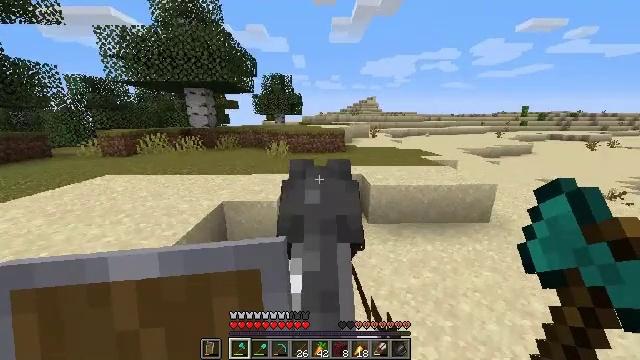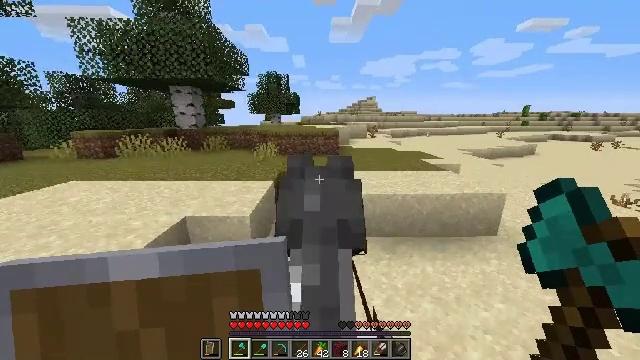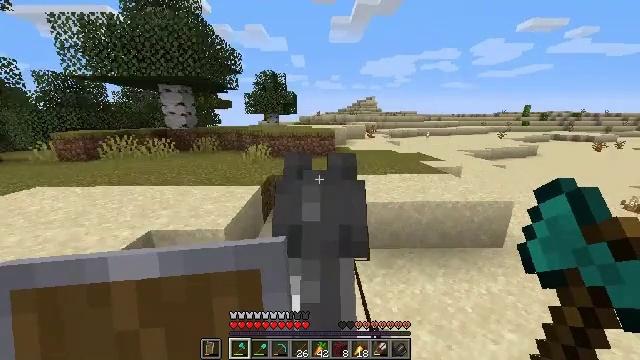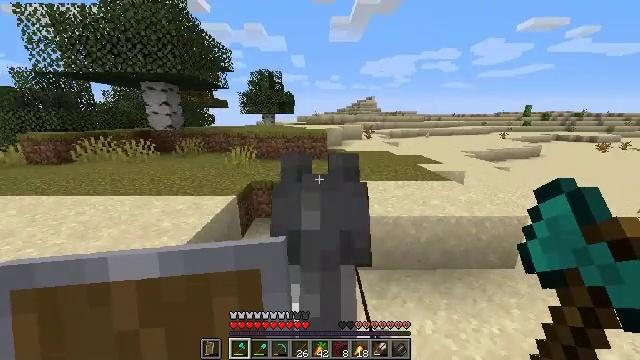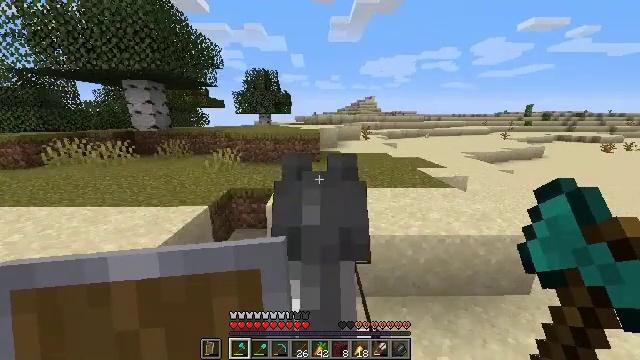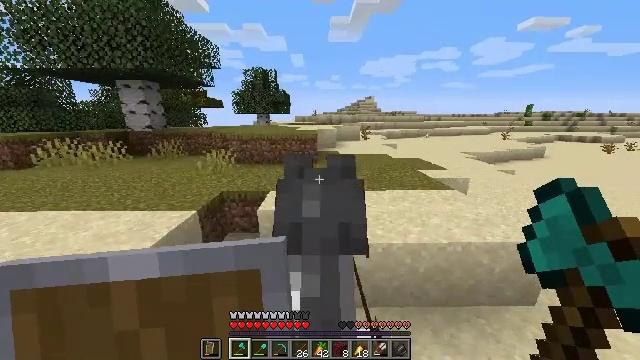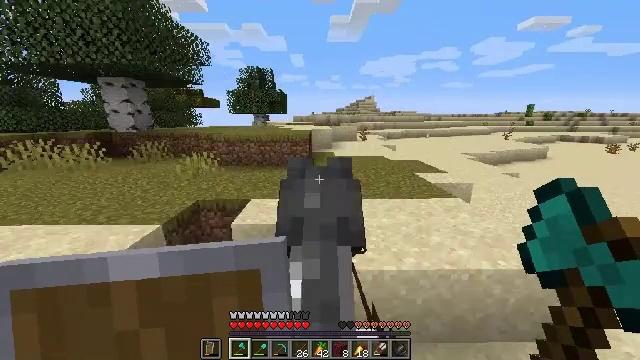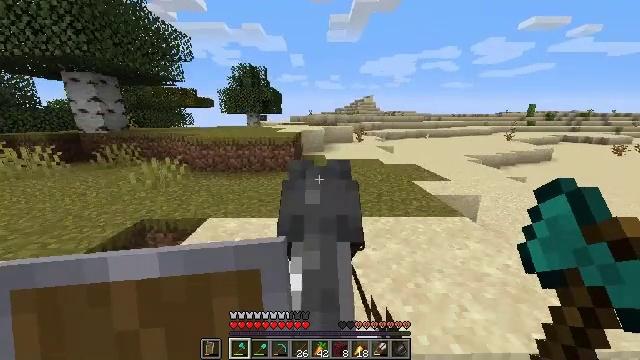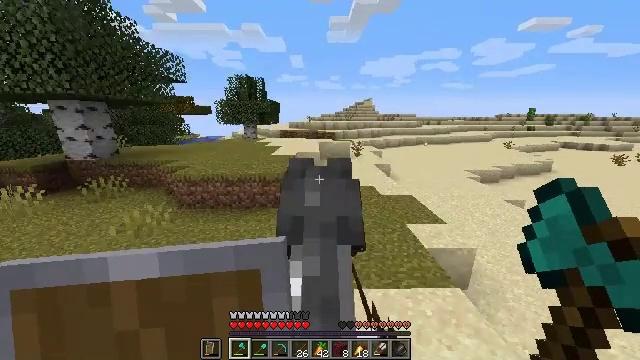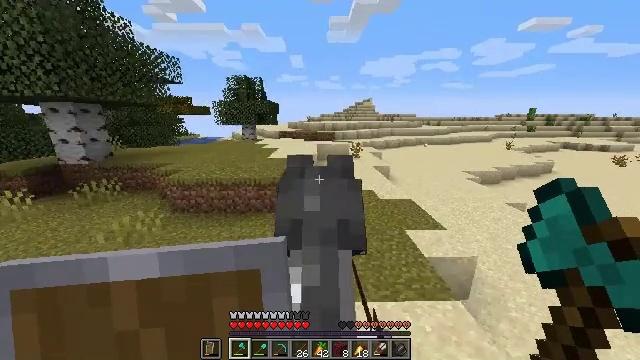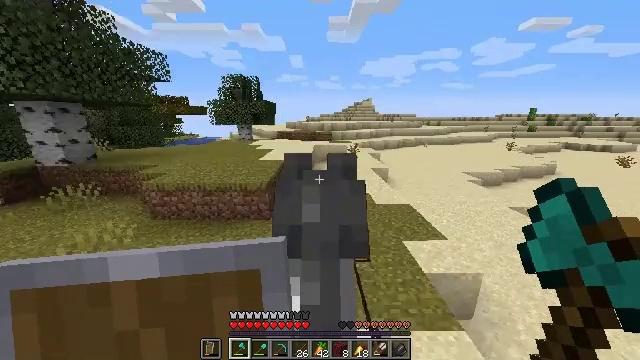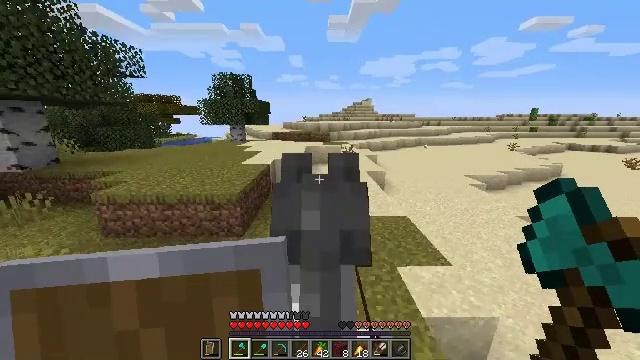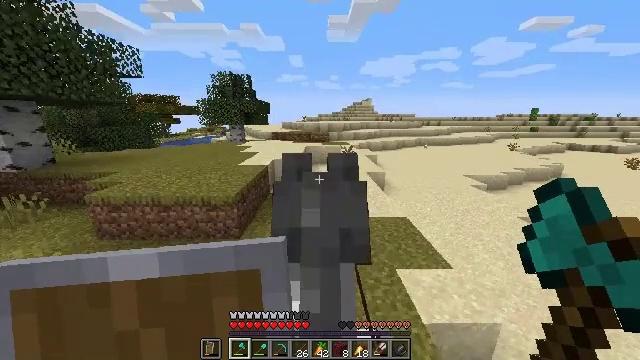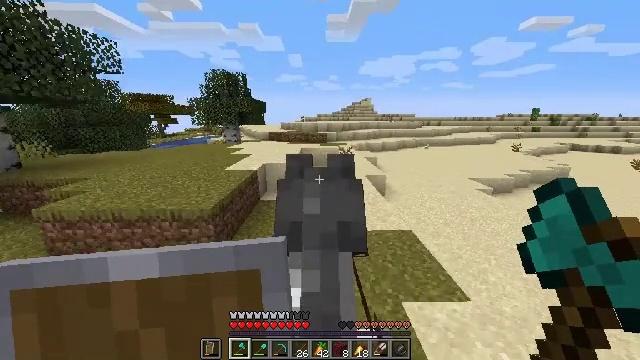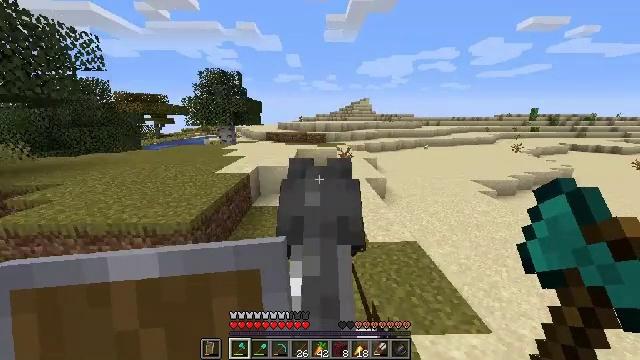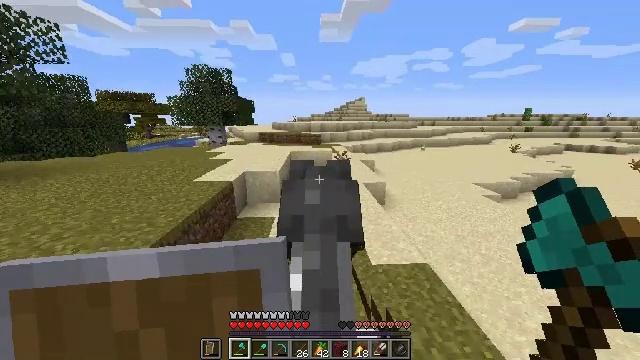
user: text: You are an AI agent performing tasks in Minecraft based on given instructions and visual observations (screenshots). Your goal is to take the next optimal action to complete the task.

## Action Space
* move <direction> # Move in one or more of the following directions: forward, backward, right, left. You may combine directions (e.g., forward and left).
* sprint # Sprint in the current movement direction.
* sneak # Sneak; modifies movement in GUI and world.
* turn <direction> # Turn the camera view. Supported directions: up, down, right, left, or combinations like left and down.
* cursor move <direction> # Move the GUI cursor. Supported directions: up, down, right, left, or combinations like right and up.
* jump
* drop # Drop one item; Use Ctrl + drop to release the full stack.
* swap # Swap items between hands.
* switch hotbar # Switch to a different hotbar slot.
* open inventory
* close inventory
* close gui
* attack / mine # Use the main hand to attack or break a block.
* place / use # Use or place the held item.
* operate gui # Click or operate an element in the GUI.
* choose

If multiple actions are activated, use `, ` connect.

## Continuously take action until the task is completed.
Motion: motion action
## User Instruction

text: Break the sand block.
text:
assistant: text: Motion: move forward and move right, sprint
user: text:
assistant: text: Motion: move forward and move right, sprint
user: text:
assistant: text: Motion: move forward and move right, sprint
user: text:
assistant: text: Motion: move forward and move right, sprint
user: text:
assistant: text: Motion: move forward and move right, sprint
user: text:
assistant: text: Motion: move forward and move right, sprint
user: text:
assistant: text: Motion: move forward and move right, sprint
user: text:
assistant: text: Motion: move forward and move right, sprint
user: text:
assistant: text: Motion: move forward and move right, sprint
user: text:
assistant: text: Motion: move forward and move right, sprint
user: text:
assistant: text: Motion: move forward, sprint
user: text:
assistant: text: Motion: move forward, sprint
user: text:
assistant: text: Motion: move forward, sprint
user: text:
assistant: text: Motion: move forward, sprint
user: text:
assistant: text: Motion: move forward, sprint, turn right
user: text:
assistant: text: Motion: move forward, sprint
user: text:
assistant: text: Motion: move forward, sprint
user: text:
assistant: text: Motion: move forward, sprint
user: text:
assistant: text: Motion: move forward, sprint
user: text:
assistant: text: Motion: move forward, sprint
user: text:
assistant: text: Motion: move forward, sprint
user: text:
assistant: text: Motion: move forward, sprint
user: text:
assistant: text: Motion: move forward, sprint
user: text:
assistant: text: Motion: move forward, sprint
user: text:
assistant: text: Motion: move forward, sprint
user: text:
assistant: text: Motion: move forward, sprint
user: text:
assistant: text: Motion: move forward, sprint
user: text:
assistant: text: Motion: move forward, sprint, turn right
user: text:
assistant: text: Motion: move forward, sprint
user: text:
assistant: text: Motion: move forward, sprint